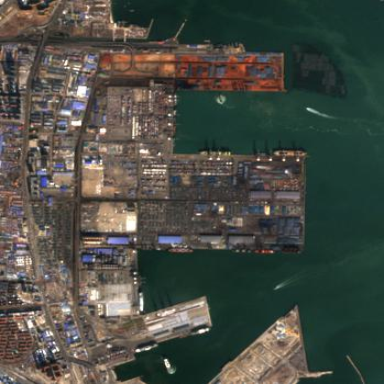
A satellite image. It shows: Industrial area which includes marina. This industrial zone mainly functions as port.